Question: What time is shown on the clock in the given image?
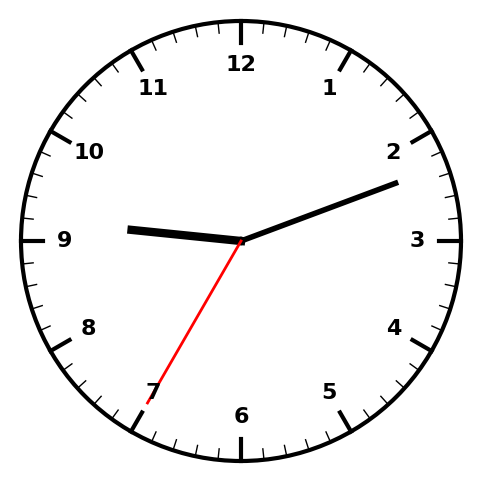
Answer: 09:11:35